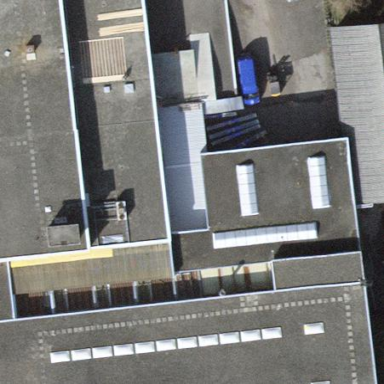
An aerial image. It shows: Manufacturing building.